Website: macys
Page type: account-selection
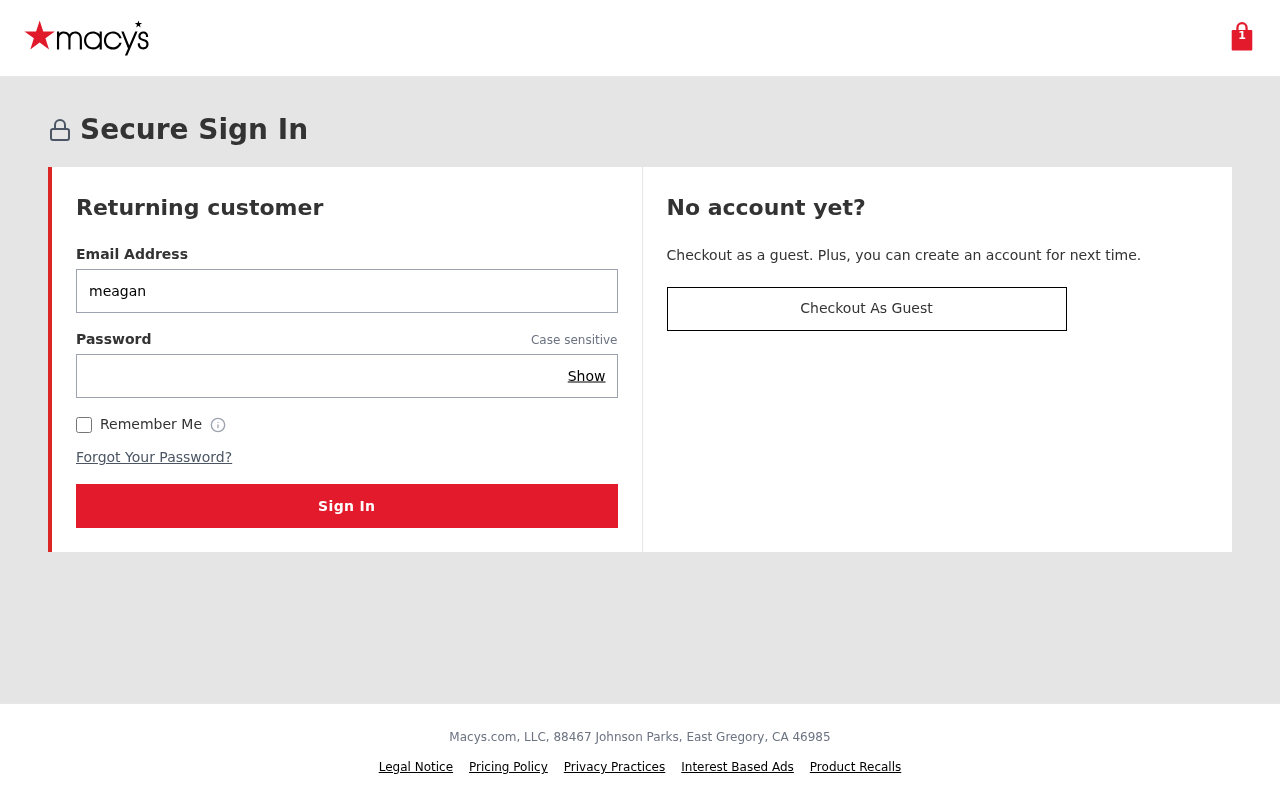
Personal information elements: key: PII_EMAIL
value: meagan.ramsey@gmail.com
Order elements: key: ORDER_NUM_ITEMS
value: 1